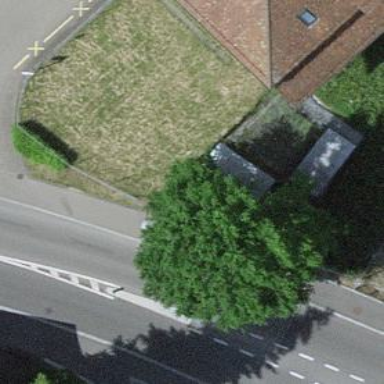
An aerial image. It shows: Bus stop with platform for public transport.